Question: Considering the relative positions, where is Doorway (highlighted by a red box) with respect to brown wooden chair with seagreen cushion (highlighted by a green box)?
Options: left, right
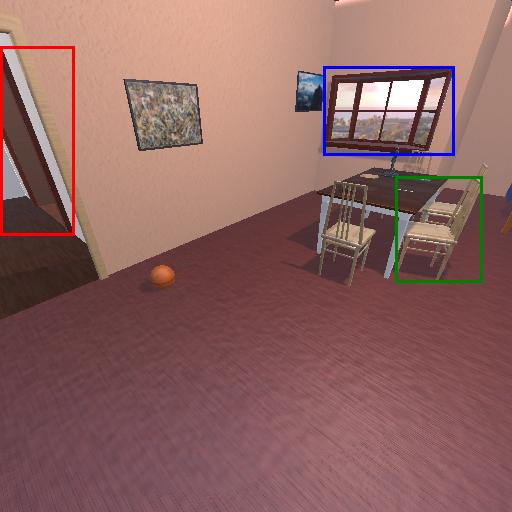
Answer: left